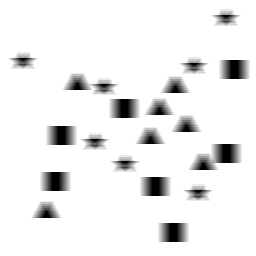
Squares: 7
Triangles: 7
Stars: 7
Total shapes: 21